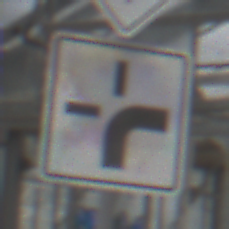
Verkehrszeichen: VerlaufVorfahrtsstrasse3
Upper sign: Vorfahrtsstrasse
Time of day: Midday
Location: Roofed (Special)
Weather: Overcast
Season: NotSpecified
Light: Natural